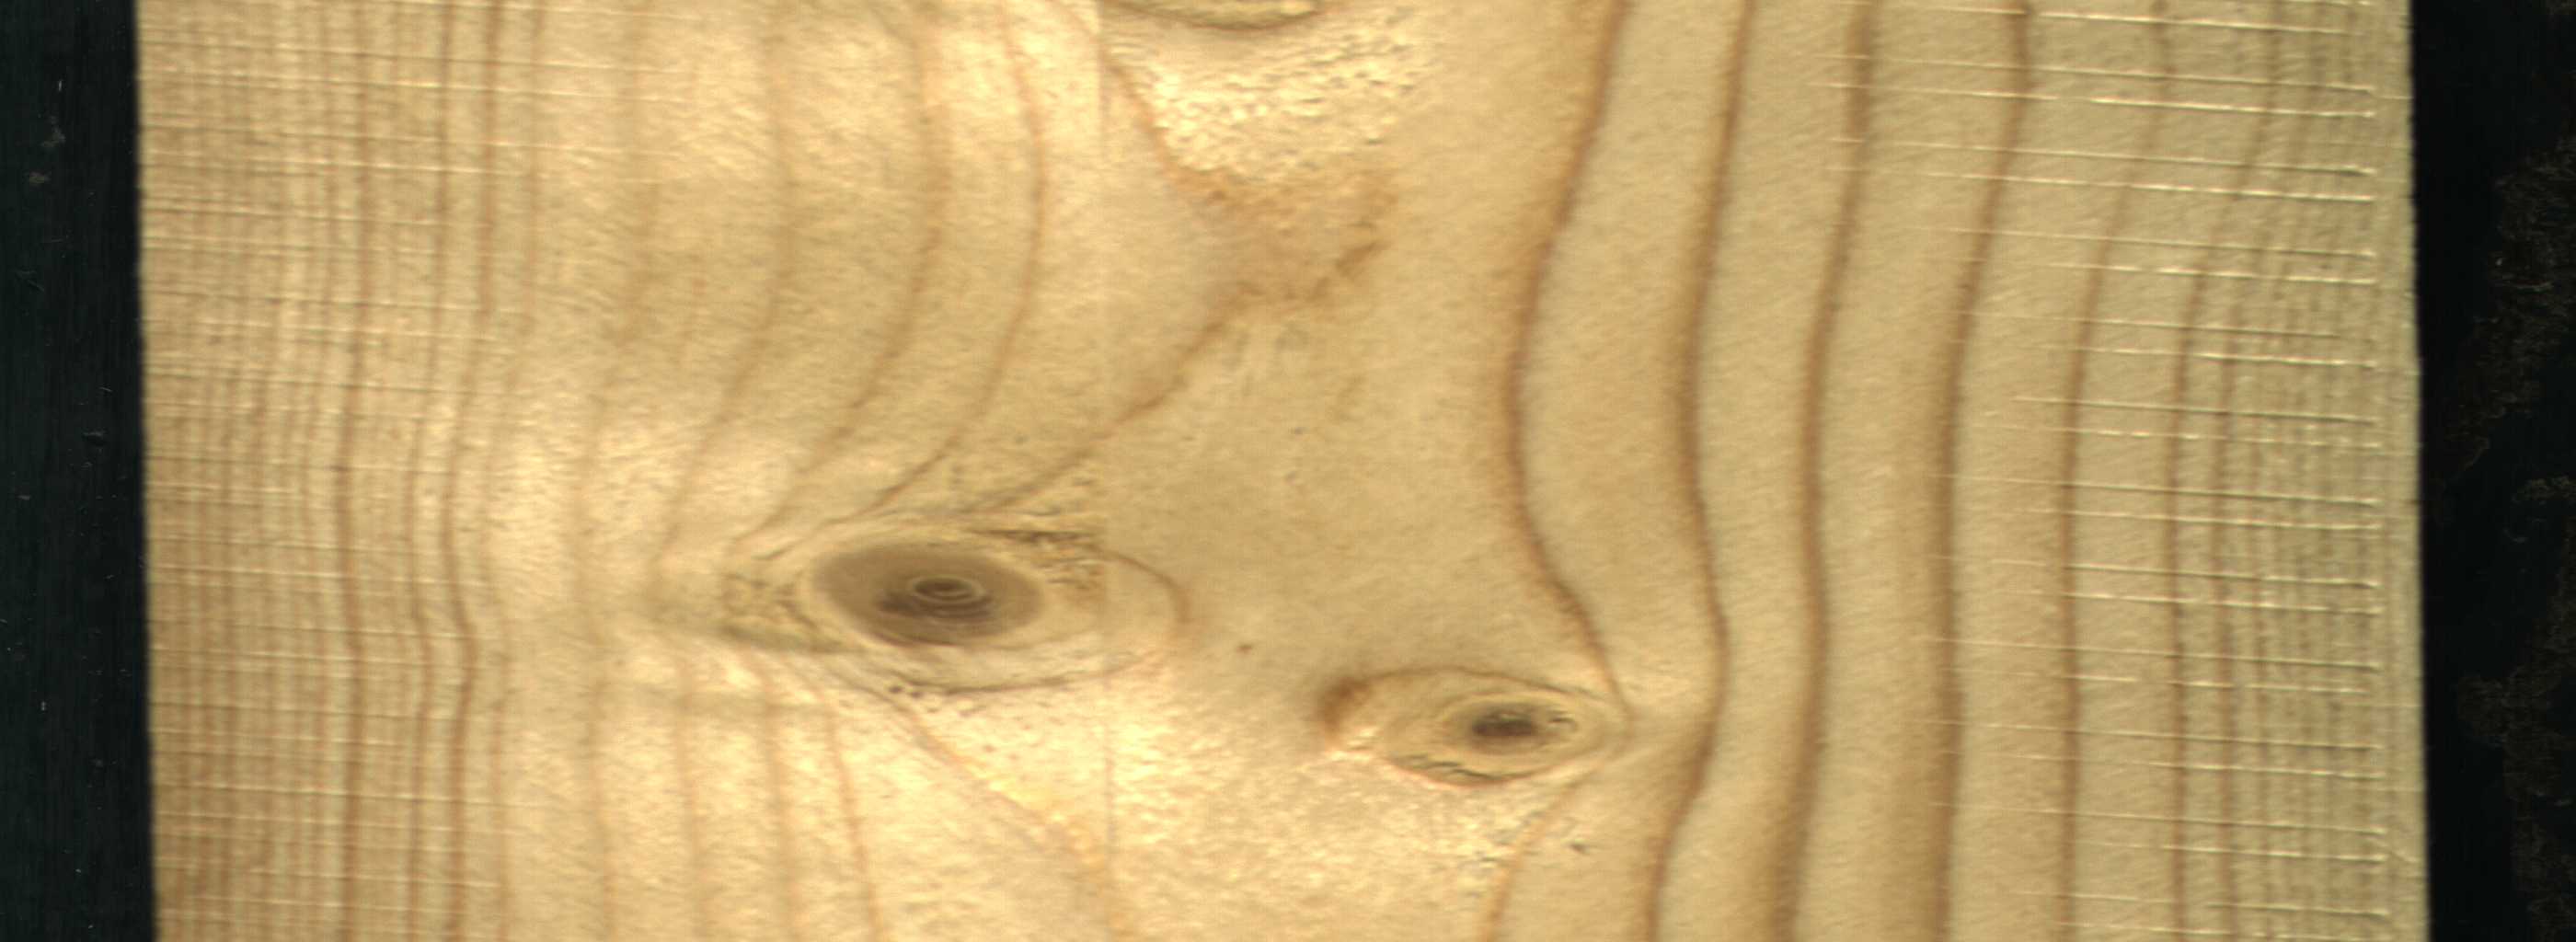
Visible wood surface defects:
Live_Knot
Live_Knot